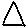
Label: triangle